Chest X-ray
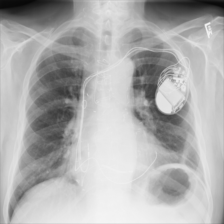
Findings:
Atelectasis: positive
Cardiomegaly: positive
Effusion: negative
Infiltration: negative
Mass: negative
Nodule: negative
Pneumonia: negative
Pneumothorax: negative
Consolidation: negative
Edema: negative
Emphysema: negative
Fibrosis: negative
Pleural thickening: negative
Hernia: negative